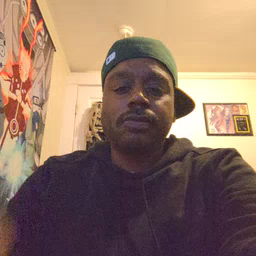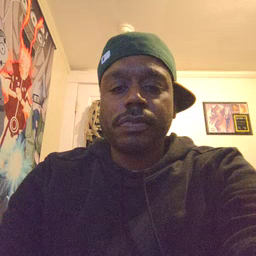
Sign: bee